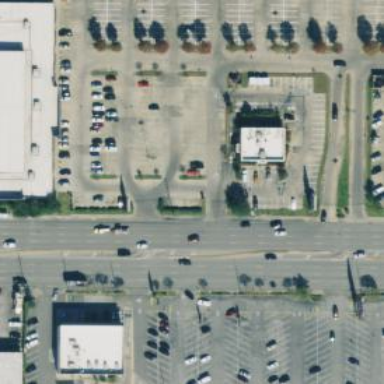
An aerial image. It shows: Parking space.